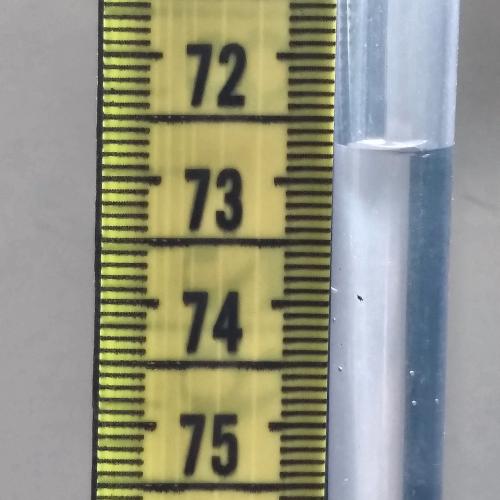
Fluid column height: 72.7 cm